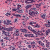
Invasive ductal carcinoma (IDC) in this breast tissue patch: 0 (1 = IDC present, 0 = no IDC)